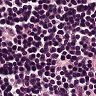
Metastatic tissue present: no